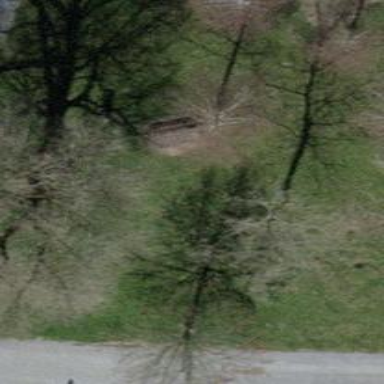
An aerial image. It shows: Picnic table located in leisure land area.